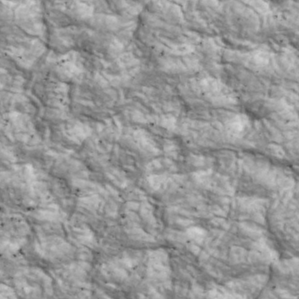
Label: non_frost